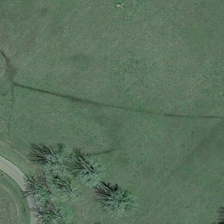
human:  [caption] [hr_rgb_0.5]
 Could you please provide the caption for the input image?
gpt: several trees are near a piece of green meadow .

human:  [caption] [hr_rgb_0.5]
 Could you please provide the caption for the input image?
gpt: the meadow is green ,smooth and endless .

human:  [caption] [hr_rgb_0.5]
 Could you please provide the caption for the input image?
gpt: a green line is in the middle of the meadow .

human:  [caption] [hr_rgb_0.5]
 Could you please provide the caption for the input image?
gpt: several trees are near a piece of green meadow .

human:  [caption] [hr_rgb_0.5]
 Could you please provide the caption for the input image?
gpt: the meadow is green ,smooth and endless .